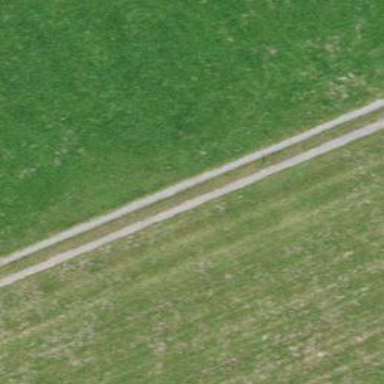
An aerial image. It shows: Compacted grade3 track.